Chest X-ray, PA view. Patient: 65 years old, sex M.
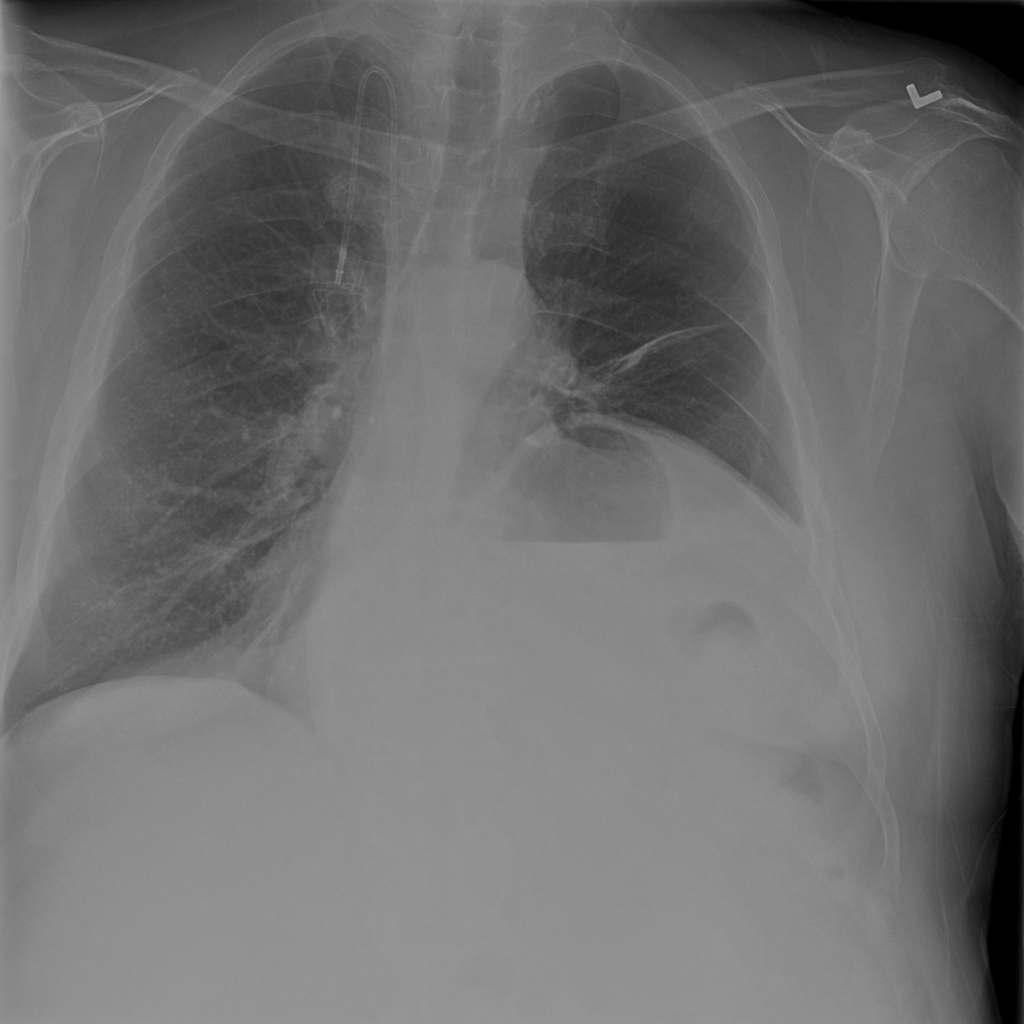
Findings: Atelectasis